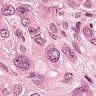
Metastatic tissue present: yes